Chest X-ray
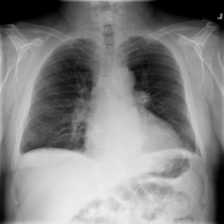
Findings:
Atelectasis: negative
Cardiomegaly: negative
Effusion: positive
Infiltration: negative
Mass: negative
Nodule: negative
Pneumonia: negative
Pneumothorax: negative
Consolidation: negative
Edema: negative
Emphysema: negative
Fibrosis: negative
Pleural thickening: negative
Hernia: negative